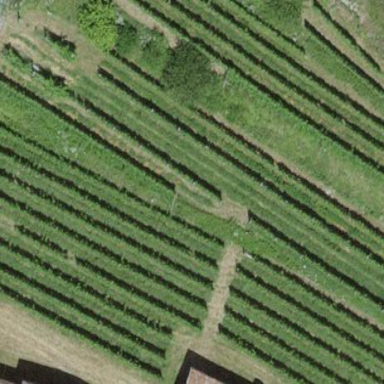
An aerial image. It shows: Vineyard where grapes are grown.